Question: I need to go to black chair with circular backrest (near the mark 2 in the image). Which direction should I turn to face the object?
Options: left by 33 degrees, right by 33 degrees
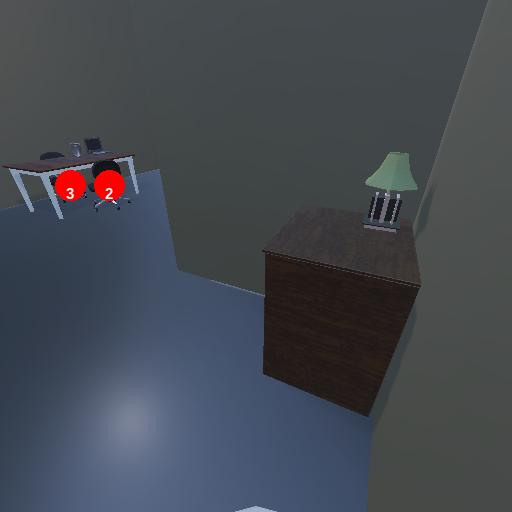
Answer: left by 33 degrees